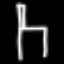
Label: chair